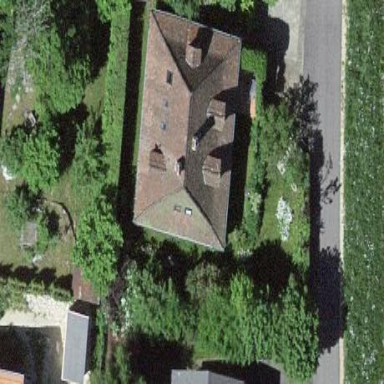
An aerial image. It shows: Residential building.